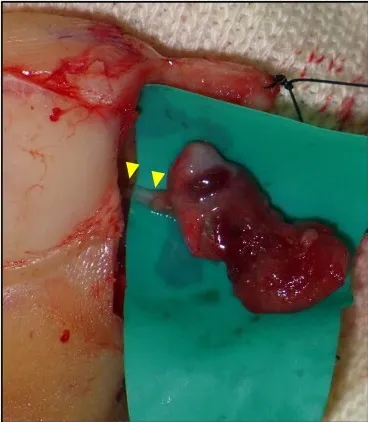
Intraoperative findings. (a) Intraoperative Photograph. A terminal branch of the digital artery flowed into the deep part of the lesion (arrowhead).
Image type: medical_photograph (other_medical_photograph)